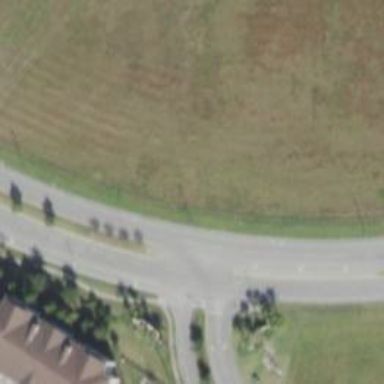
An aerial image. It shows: Tertiary road with sidewalk on the left.